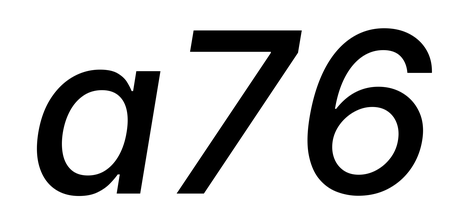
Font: Inter-Italic_Medium_Italic